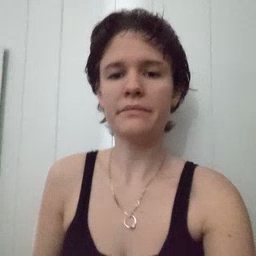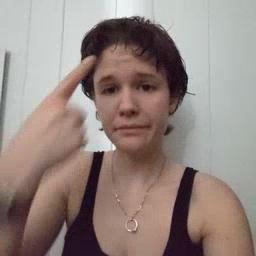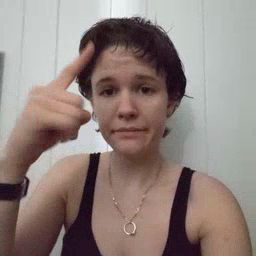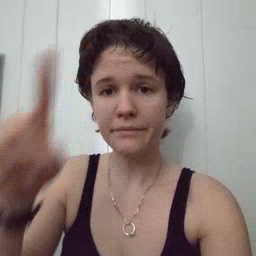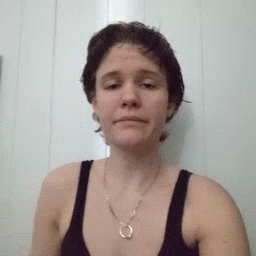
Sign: for